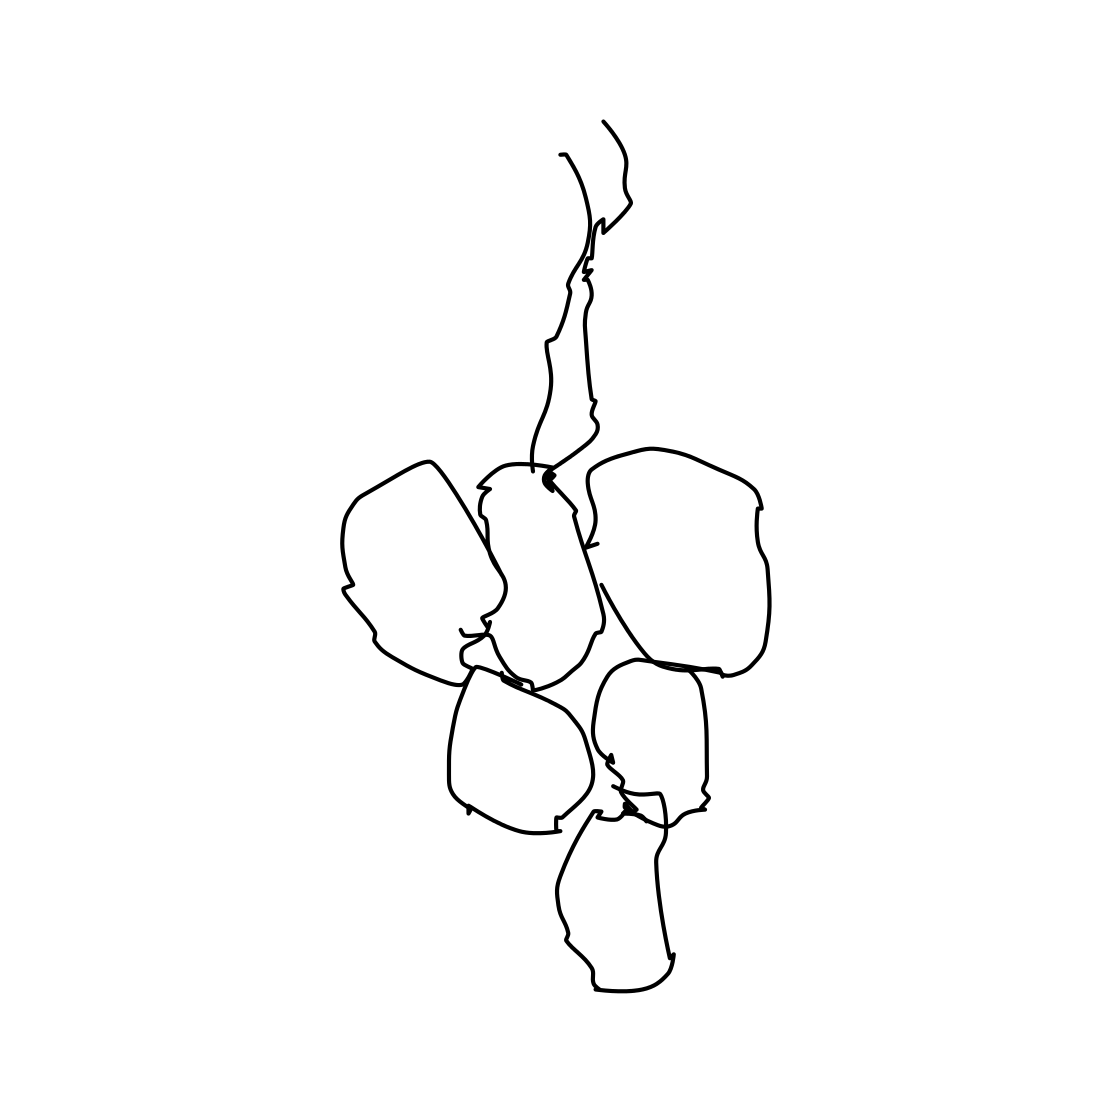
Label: grapes